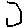
Label: hexagon